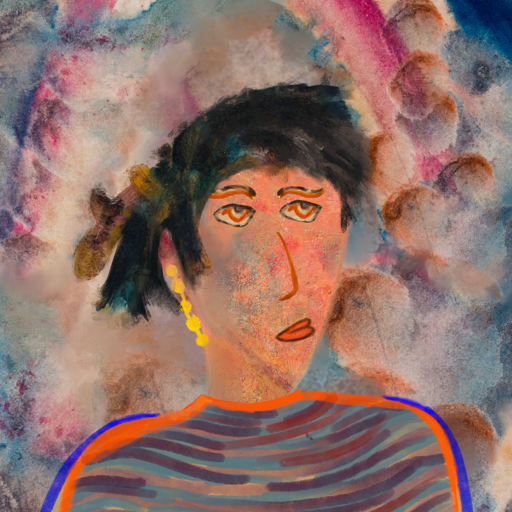
Background: Rupkatha, Head And Neck Side: Irani, Face Side: Experience, Bust: Experience, Hair Side: Pipe, Head Accessory: Blank, Second Necklace: Blank, Necklace: Blank, Baby: Blank